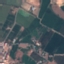
Label: PermanentCrop